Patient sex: F
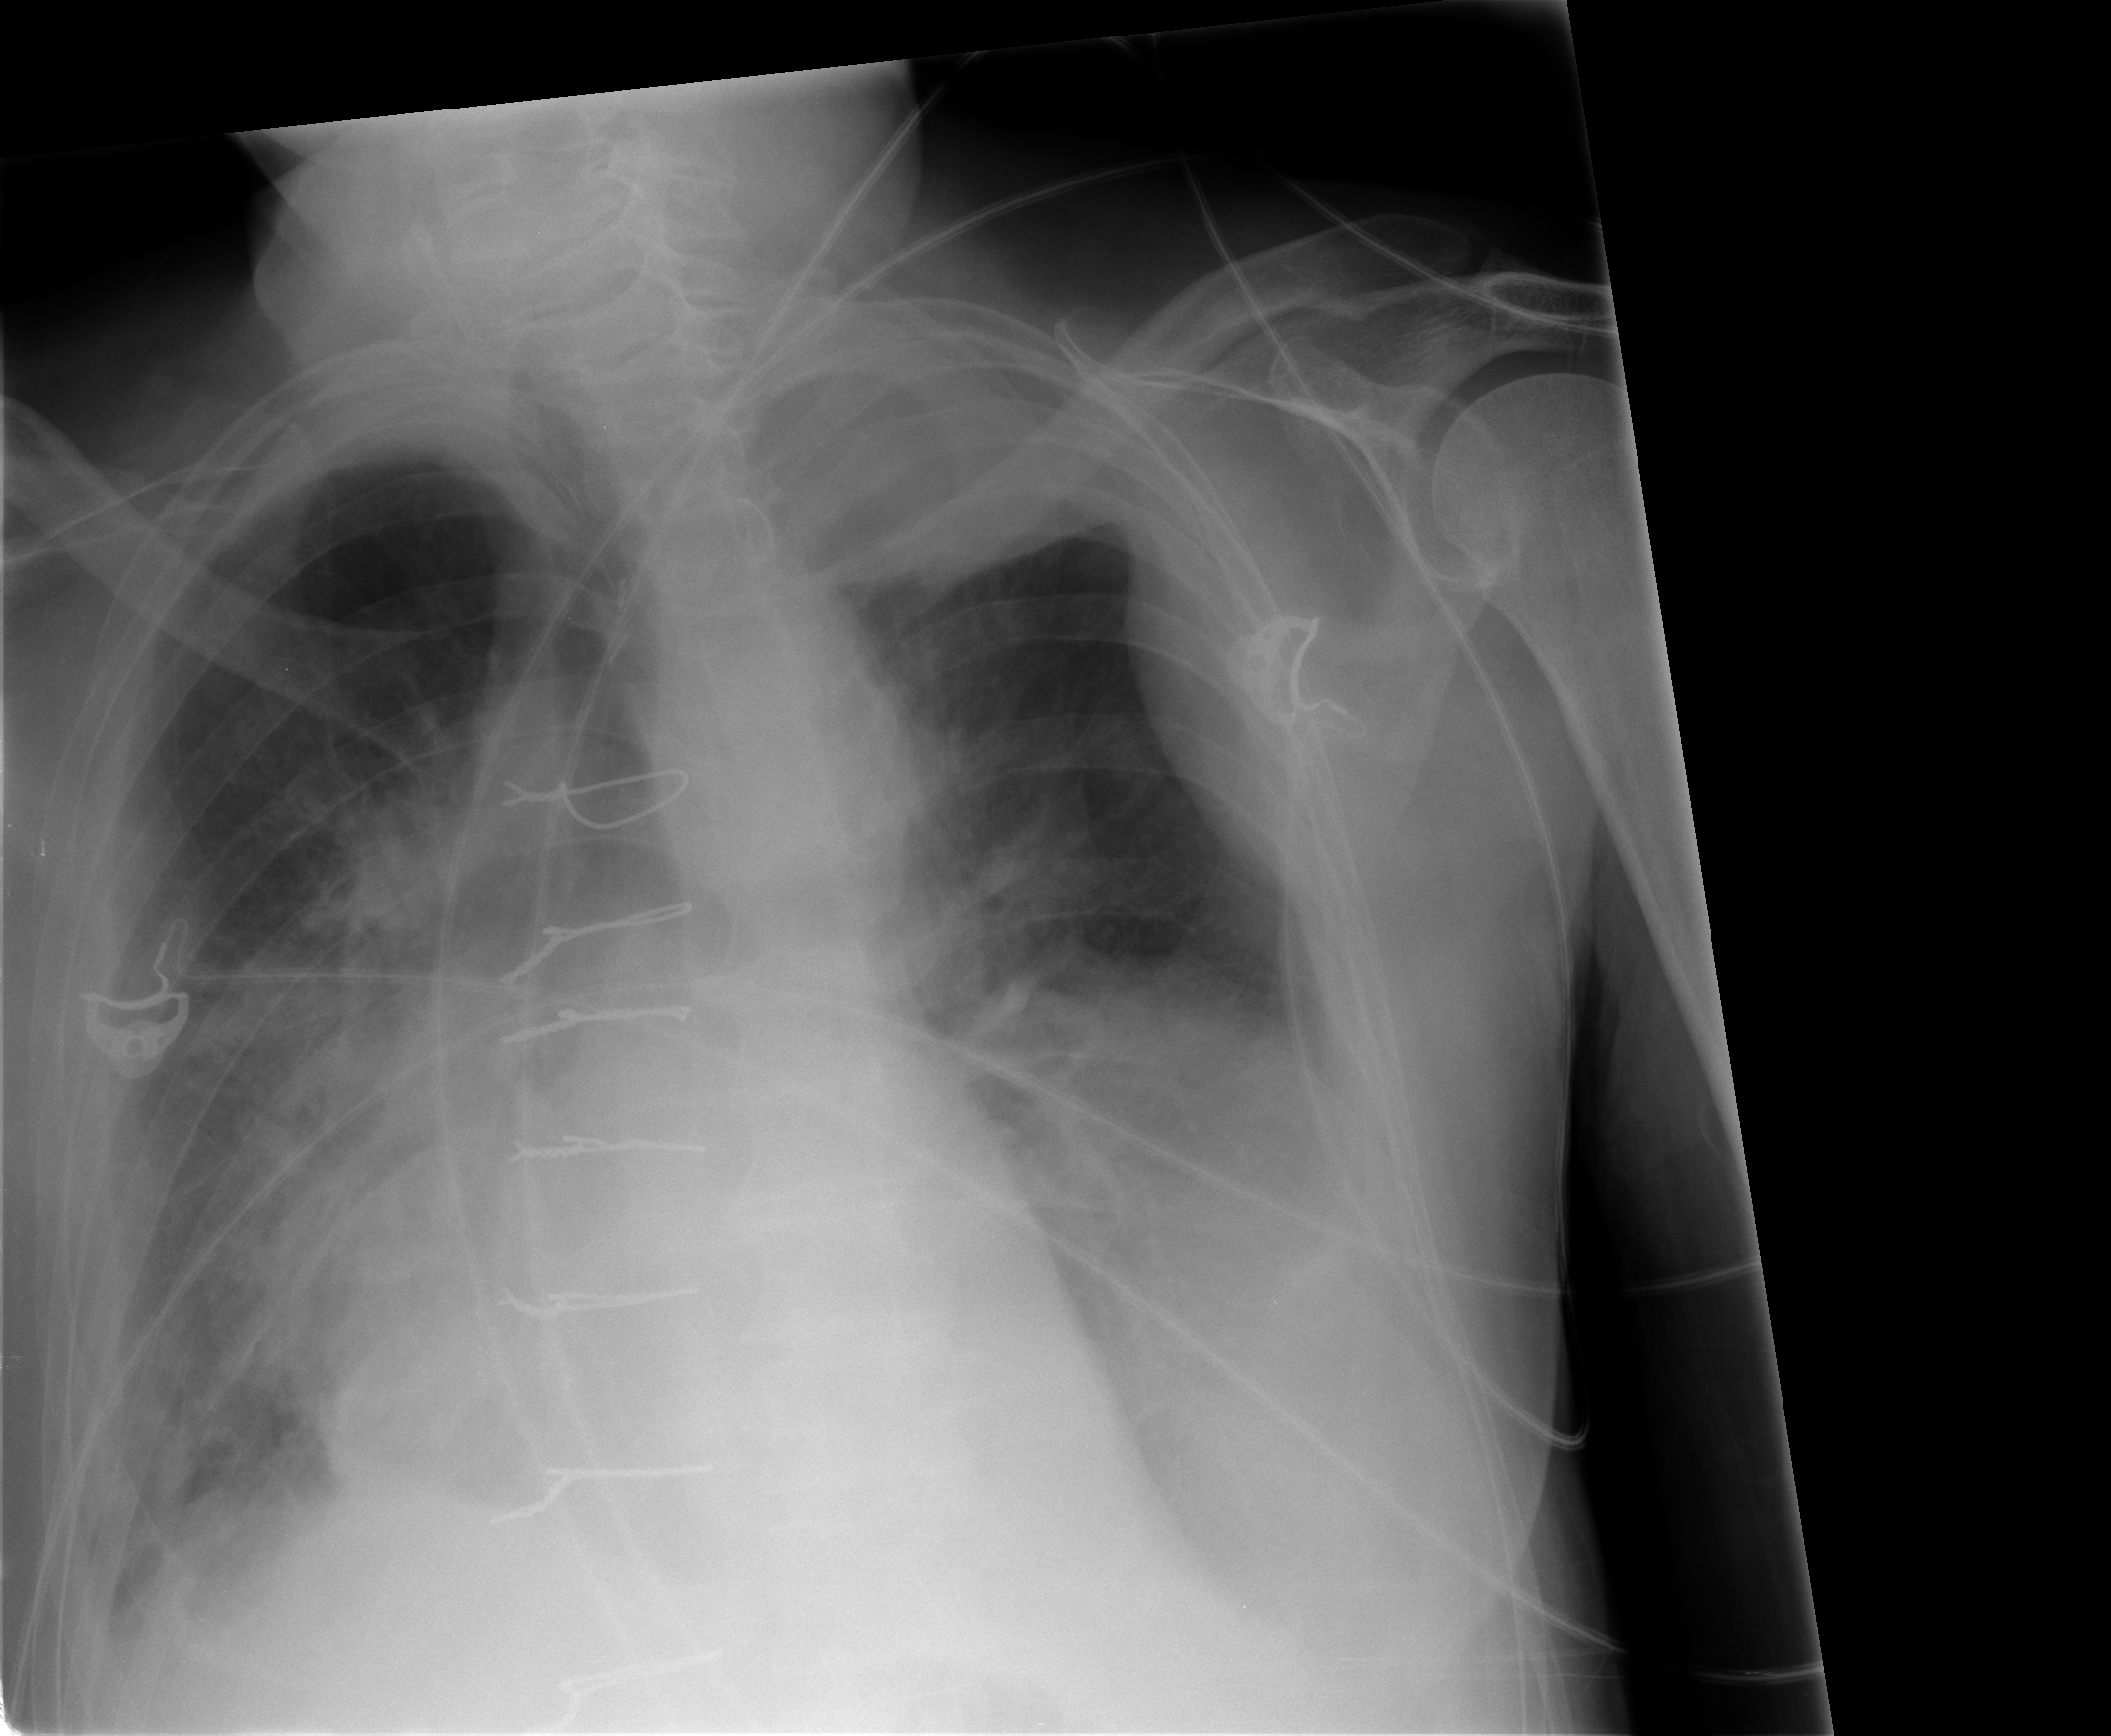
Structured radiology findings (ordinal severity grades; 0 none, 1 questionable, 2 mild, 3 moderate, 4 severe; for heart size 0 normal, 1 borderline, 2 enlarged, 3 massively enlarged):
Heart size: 2
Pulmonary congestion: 2
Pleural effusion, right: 2
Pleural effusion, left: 2
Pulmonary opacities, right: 2
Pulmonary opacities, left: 0
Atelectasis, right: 3
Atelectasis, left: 3